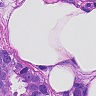
Metastatic tissue present: yes